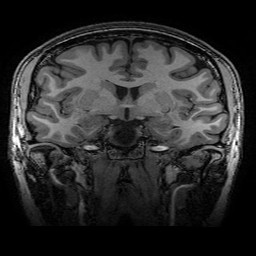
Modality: T1w
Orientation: sagittal
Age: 20
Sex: male
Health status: healthy
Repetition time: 2.53 s
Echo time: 0.0034 s